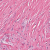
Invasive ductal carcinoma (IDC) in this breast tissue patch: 1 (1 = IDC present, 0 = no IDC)